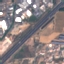
Land use / land cover class: Highway